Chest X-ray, AP view. Patient: 30 years old, sex F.
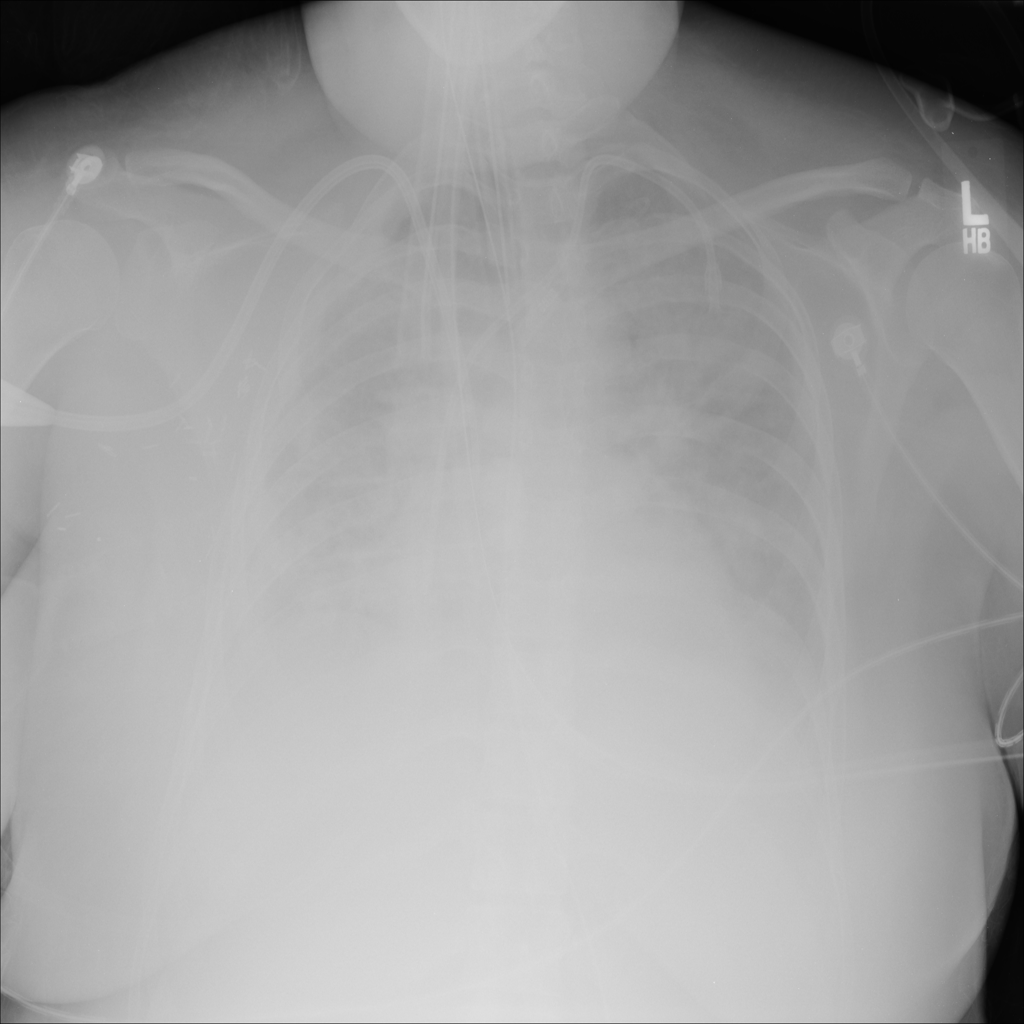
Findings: No Finding